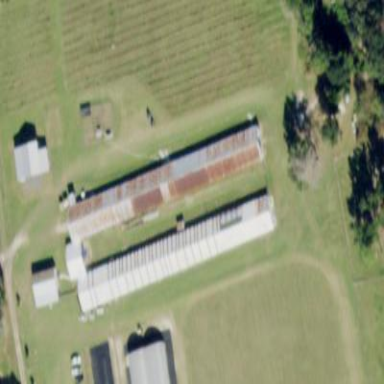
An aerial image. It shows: Poultry farmyard.